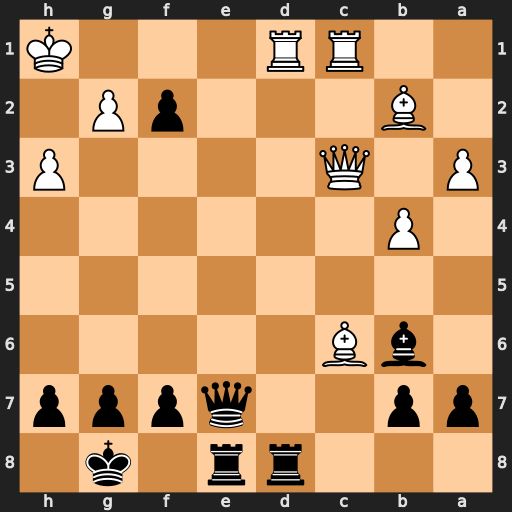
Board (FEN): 3rr1k1/pp2qppp/1bB5/8/1P6/P1Q4P/1B3pP1/2RR3K
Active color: b
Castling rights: -
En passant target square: -
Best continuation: Rxd1+ Rxd1 Qe1+